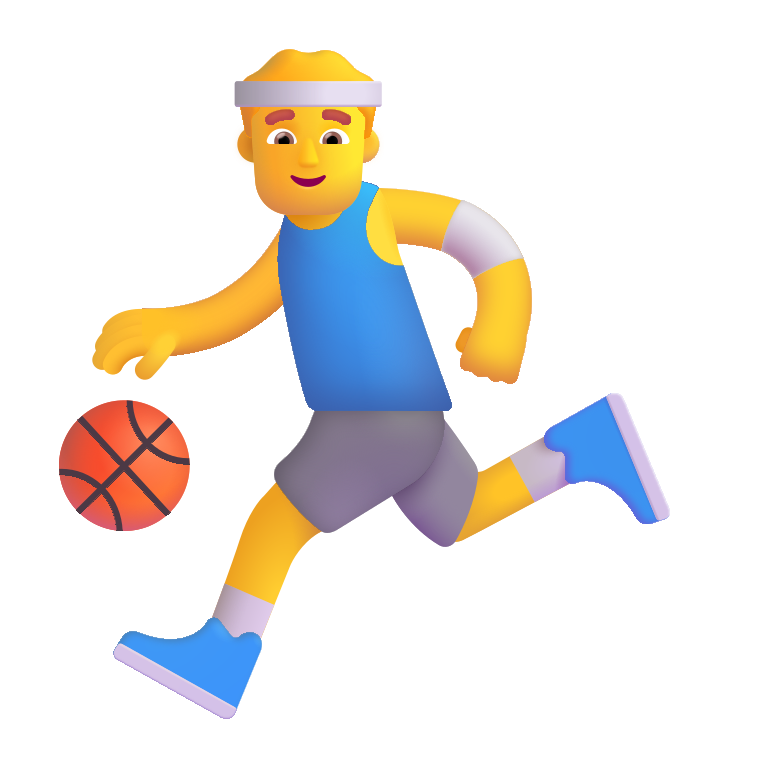
man bouncing ball color default